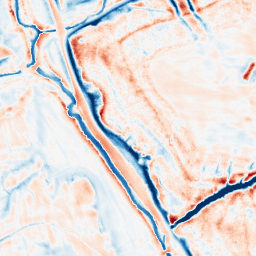
Category: edge_preserving
Decomposition family: bilateral
Decomposition parameters: d: 21
sigma_color: 50
sigma_space: 50
Upsampling method: regularized
Upsampling parameters: scale: 2
lambda_reg: 0.001
Upsampling scale: 2